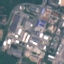
Land use / land cover class: Industrial